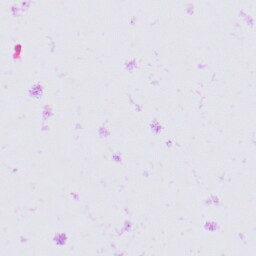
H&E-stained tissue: Prostate